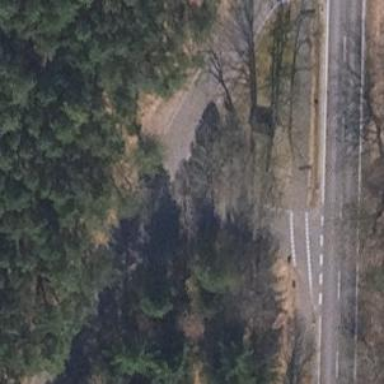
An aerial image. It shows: Unclassified road.